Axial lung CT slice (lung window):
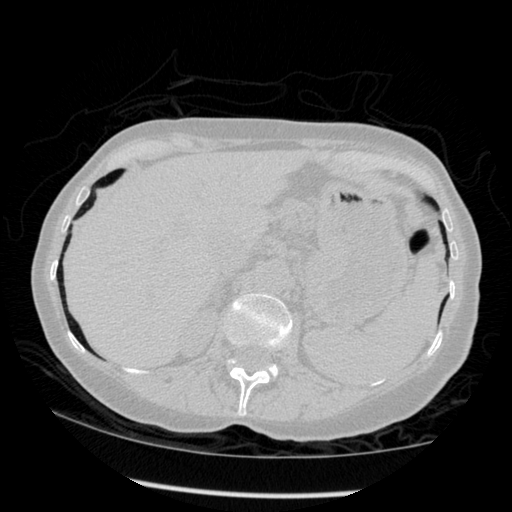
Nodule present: no